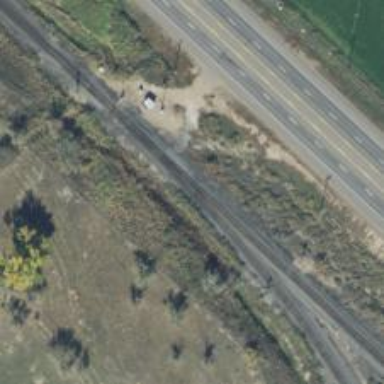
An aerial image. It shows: Rail spur service.